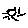
Label: sun